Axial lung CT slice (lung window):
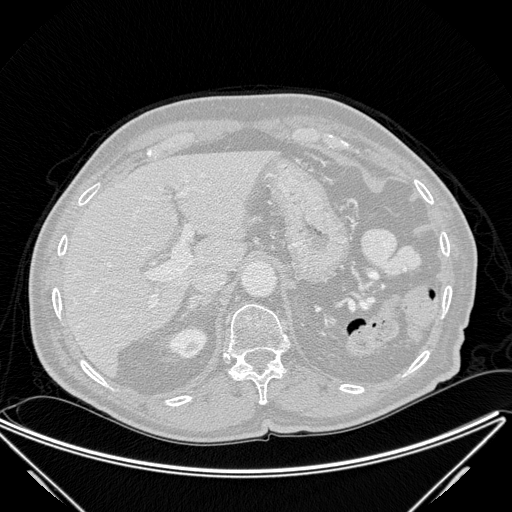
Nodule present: no